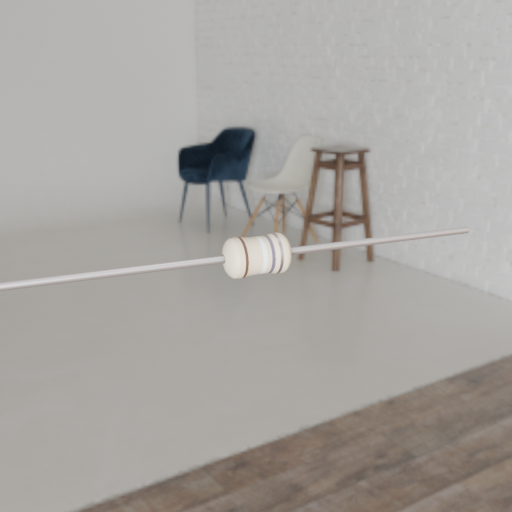
Resistor colour bands (in order): brown, white, gray, silver